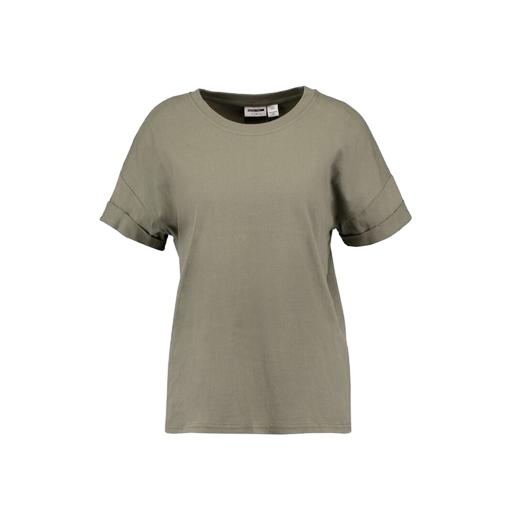
mid t-shirt, army green t-shirt, olive tshirt, white background